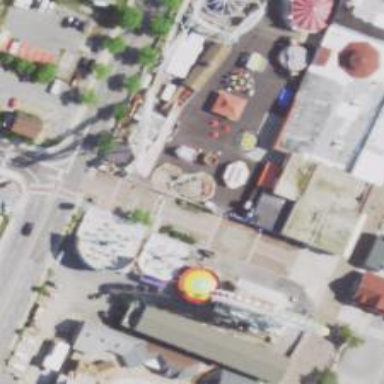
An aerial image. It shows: Theme park.